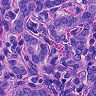
Metastatic tissue present: yes